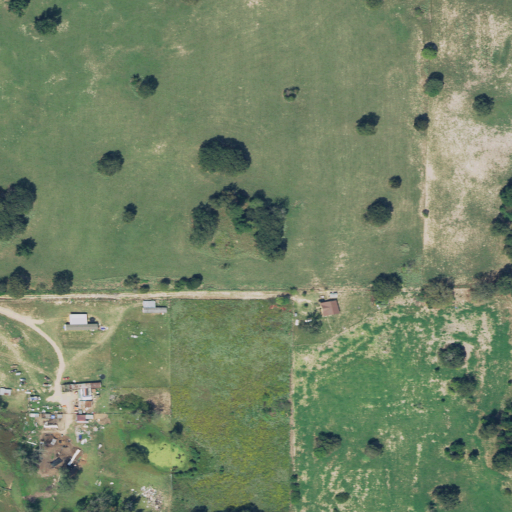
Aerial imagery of mountain in Texas named Rocky Point containing pasture, open development, low intensity development, grassland, and evergreen forest